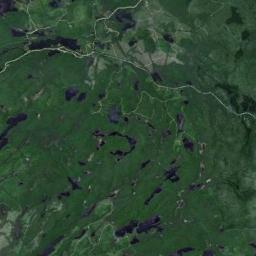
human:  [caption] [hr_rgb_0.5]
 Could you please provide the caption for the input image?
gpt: The surface of the lake in a wetland is covered with a large dense dark green and light green mixed plants .

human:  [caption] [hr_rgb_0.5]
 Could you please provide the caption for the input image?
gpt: The wetland consists of green plants and water .

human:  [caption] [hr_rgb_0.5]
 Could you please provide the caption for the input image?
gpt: There are two winding paths in this wetland  , and the water is dark green .

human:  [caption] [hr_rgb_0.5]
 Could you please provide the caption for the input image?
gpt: Some waters of different sizes are surrounded by wetlands .

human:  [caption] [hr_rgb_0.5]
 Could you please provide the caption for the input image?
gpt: There are many lakes and some rivers on the wetland .